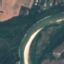
Land use / land cover: River